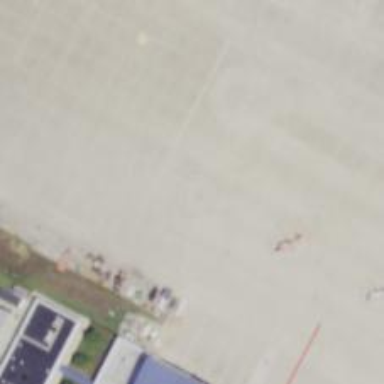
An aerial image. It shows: Image of helipad at airport.